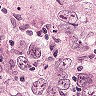
Metastatic tissue present: yes